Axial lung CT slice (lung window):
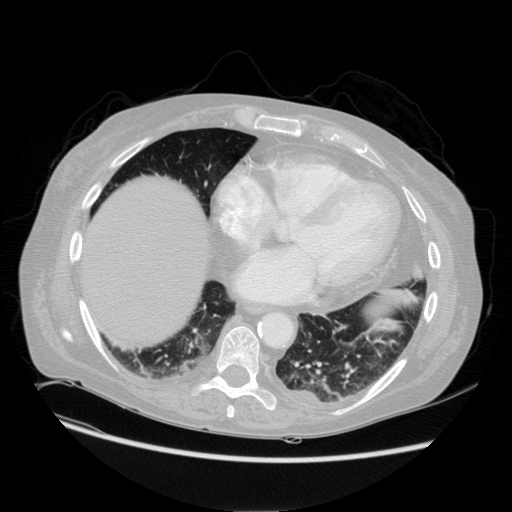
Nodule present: no